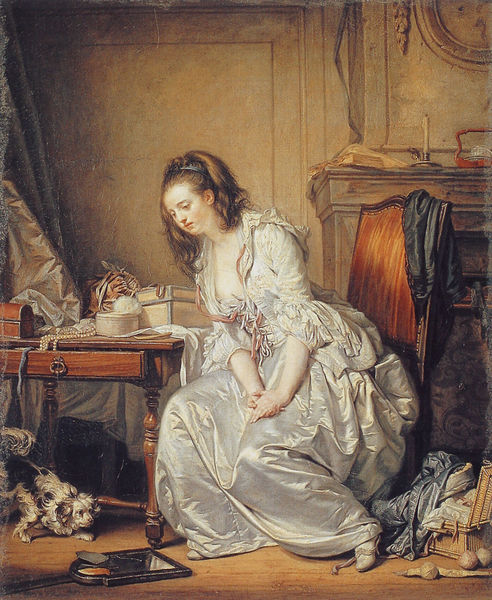
Titel: Der Bauernhof
Künstler: Jean-Baptiste Oudry
Institution: Paris, Musée du Louvre
Schlagwörter: mädchen, frau, kleid, schmuck, stuhl, tisch, hund, wand, spiegel, haare, dekoltee, kamin, schuhe, toilette, dekolltee, dekolte